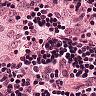
Metastatic tissue present: no